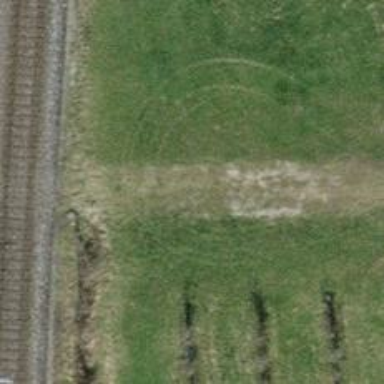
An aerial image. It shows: Track with grade 4 tracktype.